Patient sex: M
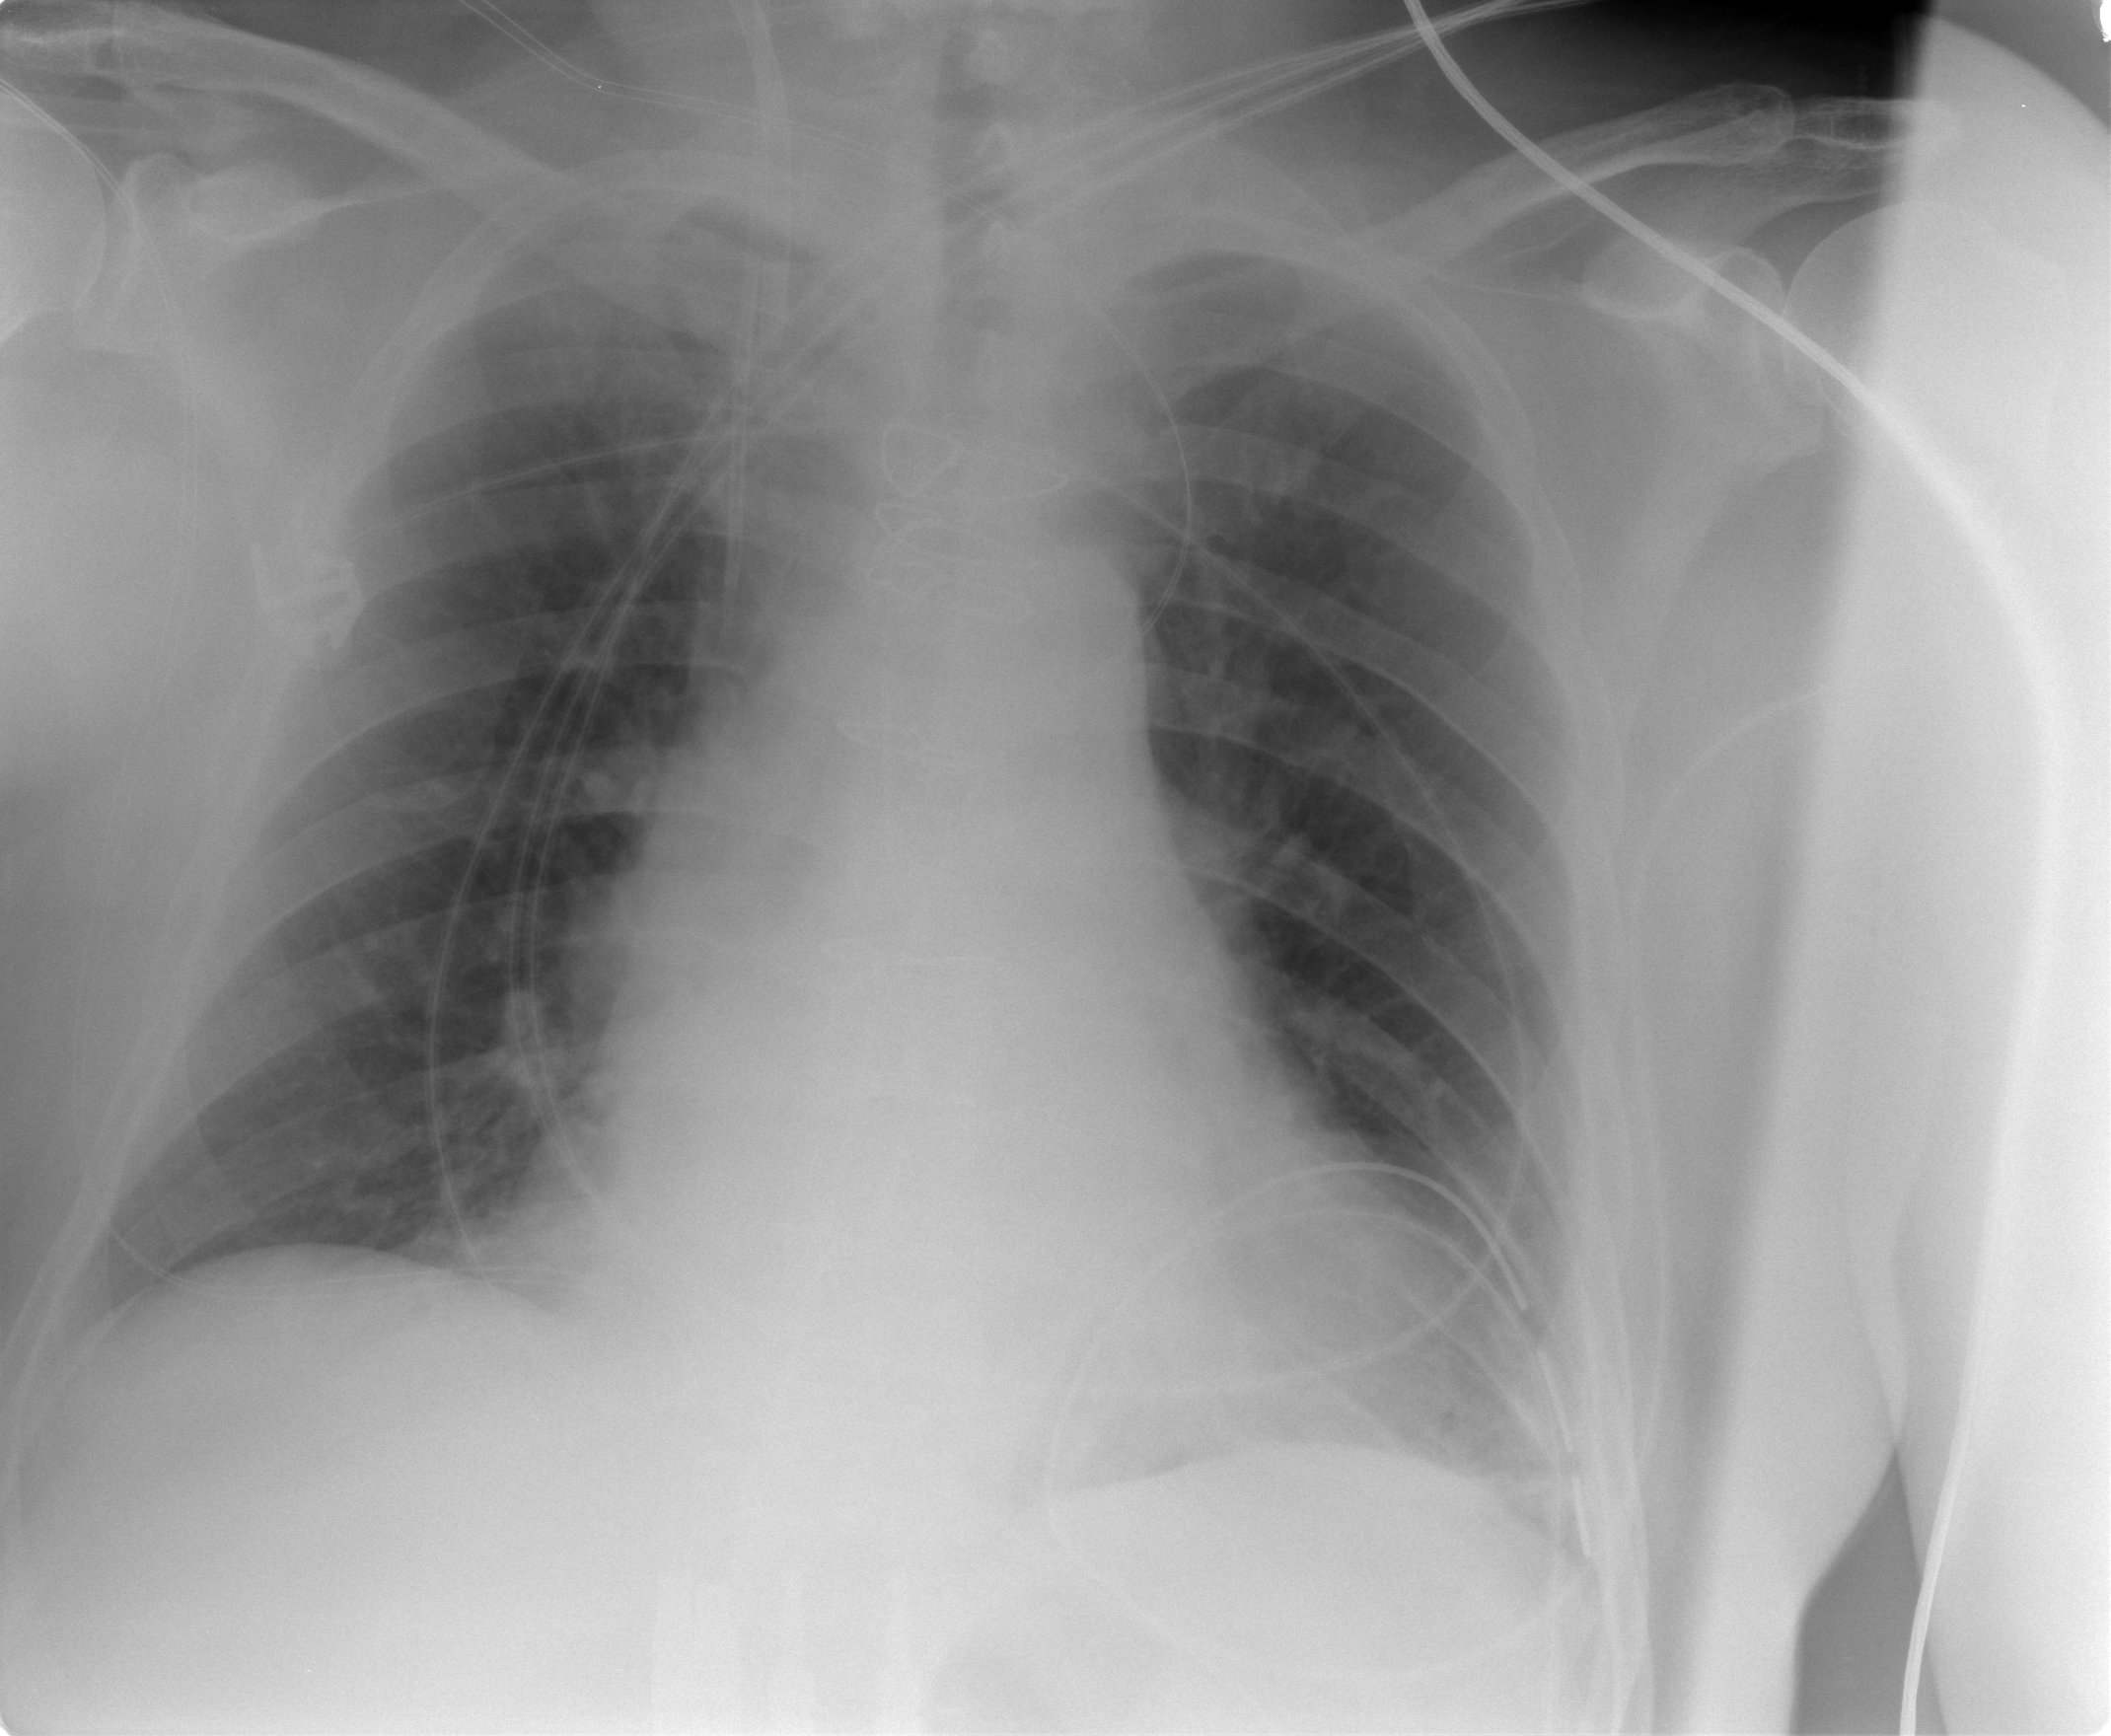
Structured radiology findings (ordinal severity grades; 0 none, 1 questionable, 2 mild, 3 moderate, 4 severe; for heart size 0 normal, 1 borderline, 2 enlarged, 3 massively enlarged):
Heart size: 2
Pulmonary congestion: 0
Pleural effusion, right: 0
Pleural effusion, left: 0
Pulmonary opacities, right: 0
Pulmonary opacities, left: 0
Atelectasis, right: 0
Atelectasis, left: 2